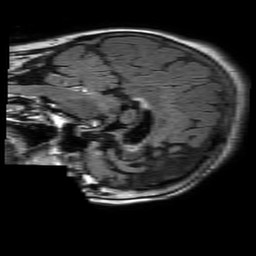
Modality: FLAIR
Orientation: sagittal
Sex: female
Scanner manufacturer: philips
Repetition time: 11 s
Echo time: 0.125 s